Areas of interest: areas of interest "Xiangyuan · Star River International New Domain"
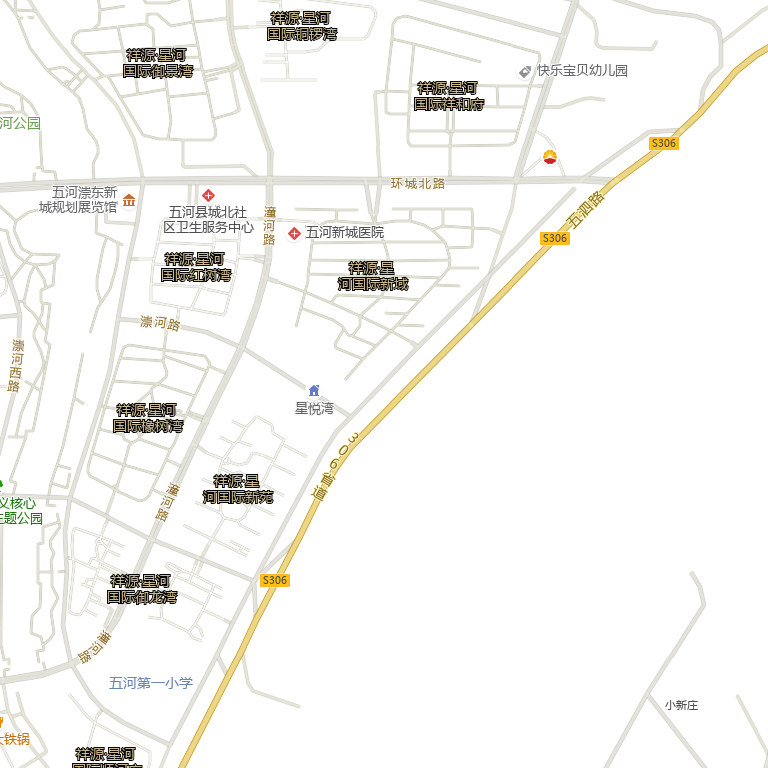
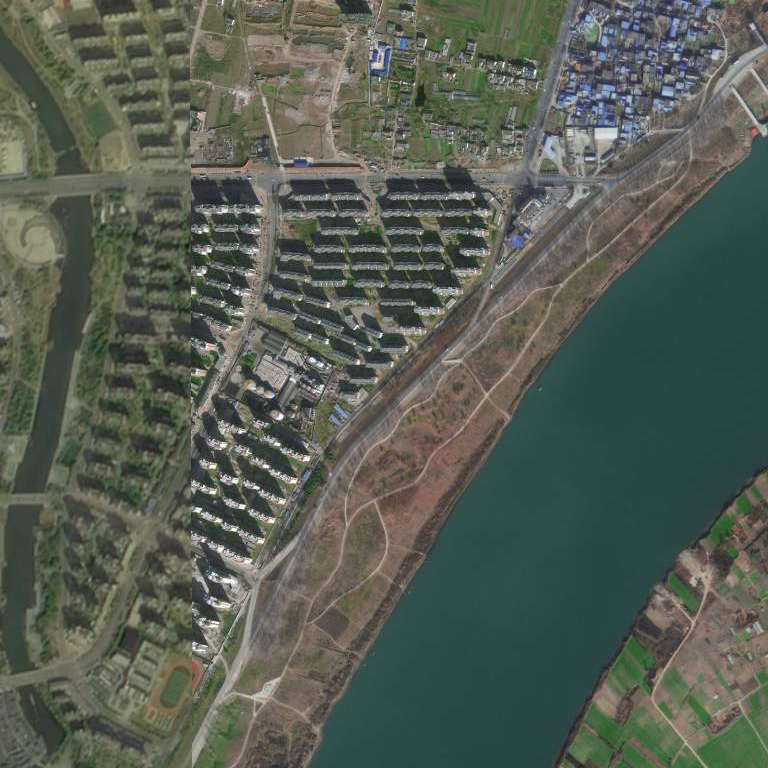